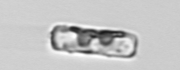
Label: Guinardia_delicatula